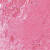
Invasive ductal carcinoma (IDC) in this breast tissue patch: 0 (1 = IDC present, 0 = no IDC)